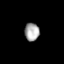
Tissue: prostate
Cell type: Myeloid cells
Senescence score: 0.7179
Nuclear area (px): 261
Mean DAPI intensity: 165.755